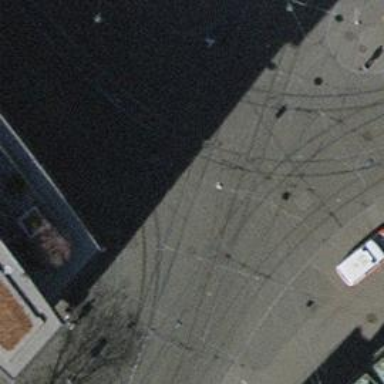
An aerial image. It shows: Railway crossing.